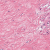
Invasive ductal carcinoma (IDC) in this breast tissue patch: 0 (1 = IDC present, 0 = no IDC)